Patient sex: M
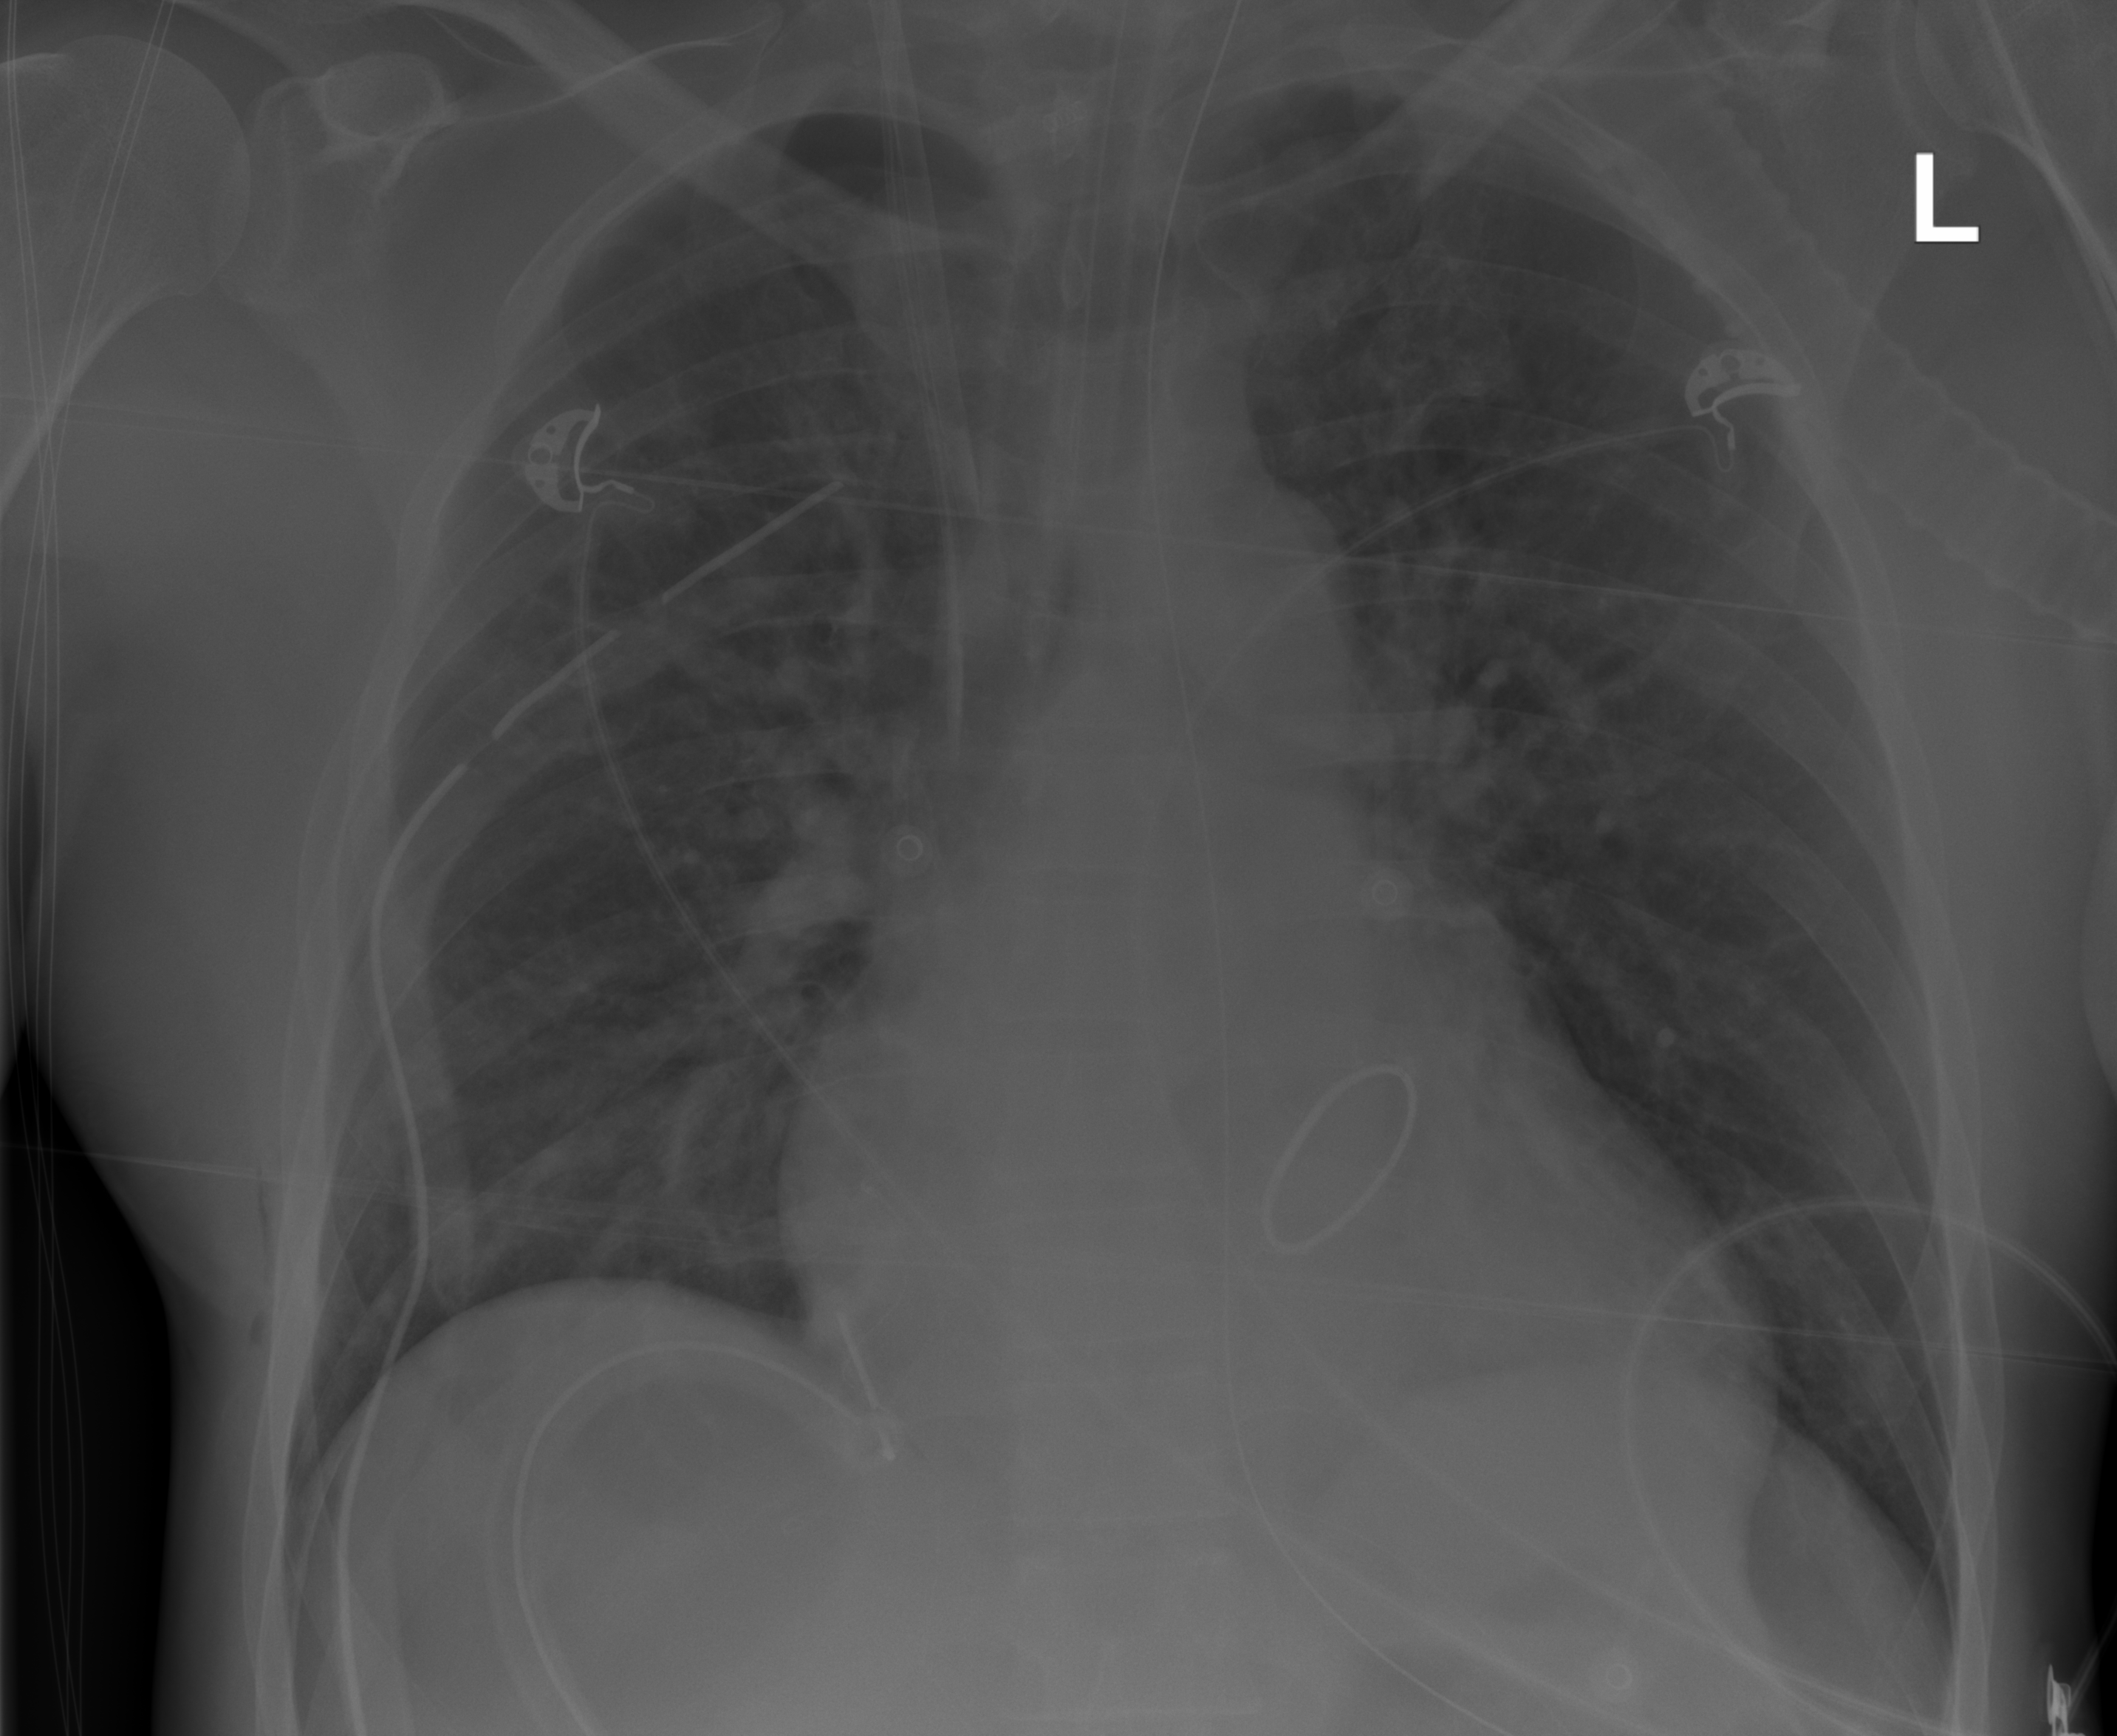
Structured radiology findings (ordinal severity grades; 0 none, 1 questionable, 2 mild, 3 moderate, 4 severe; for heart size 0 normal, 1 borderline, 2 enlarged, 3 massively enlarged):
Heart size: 1
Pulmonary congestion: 2
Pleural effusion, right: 0
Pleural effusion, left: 0
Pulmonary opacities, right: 0
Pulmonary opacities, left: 0
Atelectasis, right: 0
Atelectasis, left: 0